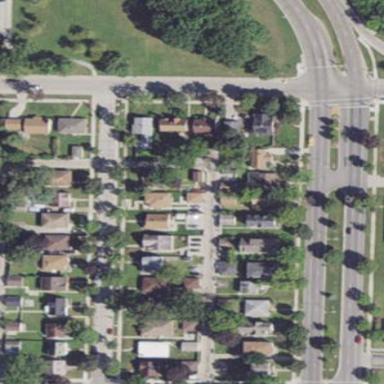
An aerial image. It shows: Sidewalk.